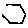
Label: hexagon